Question: My main view controller is embedded in a UINavigationController. On my main view I've a button heading to another View Controller, let's call it "settingsController".
The problem is that I changed my UINavigationBar's appearance in my NavigationController (with UIAppearance or subclassing UINavigationBar, nevermind).
But I don't want a custom NavigationBar in my settingsController, where I've no NavigationBar attribute in IB. So how can I change this ?
Thanks for your advices
EDIT : quickly, to sum up this :

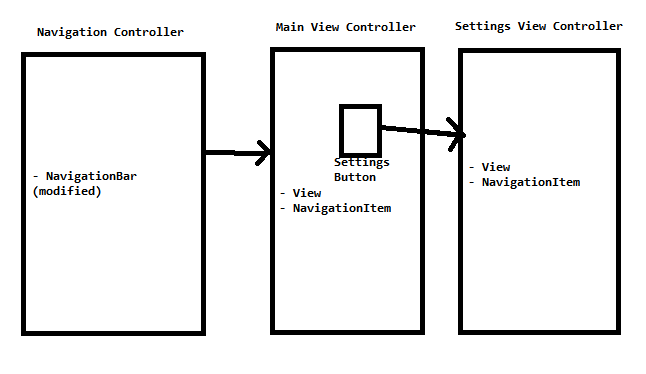
Answer: In any view controller, you can call 'self.navigationController.navigationBar' to get the navigation bar of the navigation controller you're currently inside.
You could try changing the appearance in 'viewWillAppear' on your settings view controller, and putting it back again in 'viewWillDisappear'.